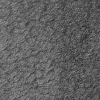
Atmospheric dust classification: not_dusty